Question: Take a look : <URL>
'''
select IF((TRIM(replace(' IKECHUKWU OSUJI',' ',''))=TRIM(replace('IKECHUKWU OSUJI','
',''))),"same","diff");
select IF((TRIM(replace(' Aman Minhas ',' ',''))=TRIM(replace(' Aman Min has','
',''))),"same","diff");
'''

The first query returns diff. The second returns same. Its some weird spacing issue, cant seem to understand why this behaviour.
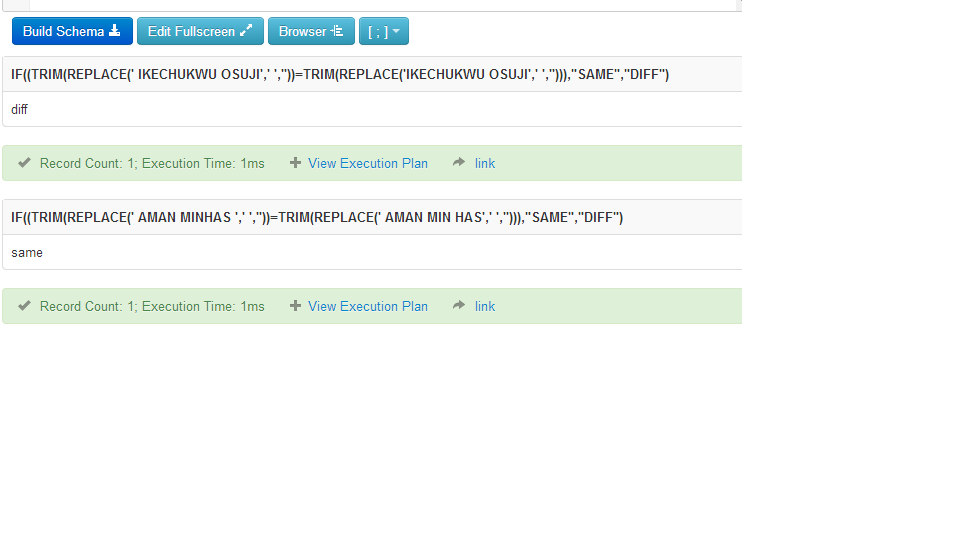
Answer: Your first string has a tab in it:
'''
select IF((TRIM(replace(' IKECHUKWU OSUJI',' ',''))
^ this is actually a tab in the Fiddle
'''
You can get rid of it with an additional 'REPLACE':
'''
REPLACE(REPLACE(myString, ' ', ''), ' ', '')
'''
The ' ' is a special literal. Other special literals such as newline or ASCII NUL may impact you as well. Literals are listed <URL>.